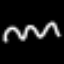
Label: squiggle